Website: apple
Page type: billing-address
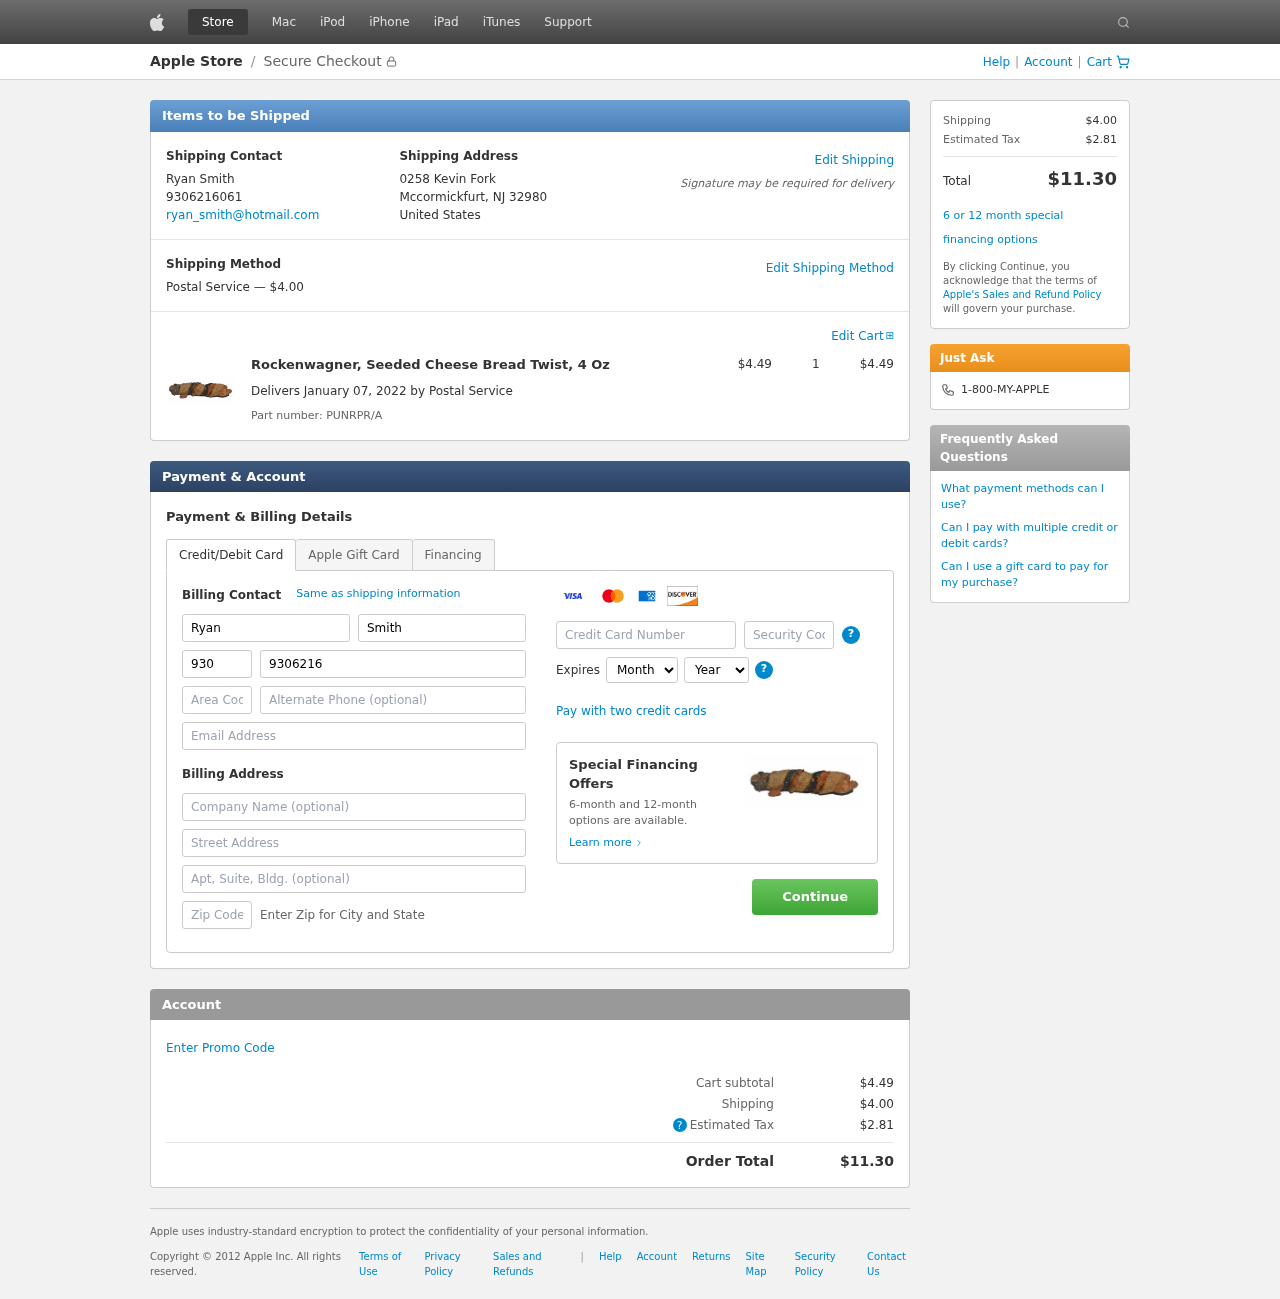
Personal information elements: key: PII_CARD_CVV
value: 878
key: PII_CARD_EXPIRY_MONTH
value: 04
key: PII_CARD_EXPIRY_YEAR
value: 30
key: PII_CARD_NUMBER
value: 6011 8944 2167 9093
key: PII_CITY_STATE_ZIP
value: Mccormickfurt, NJ 32980
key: PII_COMPANY
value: Rodriguez-Price
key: PII_COUNTRY
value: United States
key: PII_EMAIL
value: ryan_smith@hotmail.com
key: PII_FIRSTNAME
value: Ryan
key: PII_FULLNAME
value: Ryan Smith
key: PII_LASTNAME
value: Smith
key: PII_PHONE
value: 9306216061
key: PII_PHONE_AREA
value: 930
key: PII_POSTCODE2
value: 73376
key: PII_STREET
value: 0258 Kevin Fork
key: PII_STREET2
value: Apt. 719
Product elements: key: PRODUCT1_NAME
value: Rockenwagner, Seeded Cheese Bread Twist, 4 Oz
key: PRODUCT1_PRICE
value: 4.49
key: PRODUCT1_QUANTITY
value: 1
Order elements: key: ORDER_SHIPPING_COST
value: $4.00
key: ORDER_SUBTOTAL
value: $4.49
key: ORDER_DELIVERY_DATE
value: January 07, 2022
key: ORDER_PART_NUMBER
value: PUNRPR/A
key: ORDER_TAX
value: $2.81
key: ORDER_TOTAL
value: $11.30